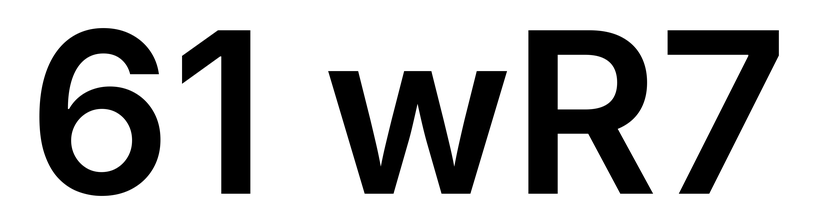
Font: Inter_SemiBold